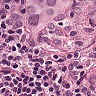
Metastatic tissue present: yes